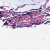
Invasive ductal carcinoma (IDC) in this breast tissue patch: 0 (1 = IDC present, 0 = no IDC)